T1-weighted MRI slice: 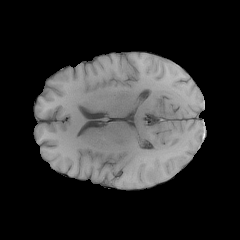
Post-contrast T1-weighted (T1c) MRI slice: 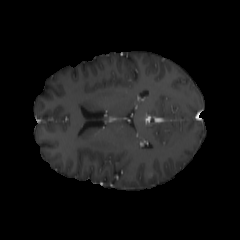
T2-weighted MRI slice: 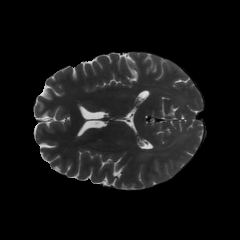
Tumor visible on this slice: yes